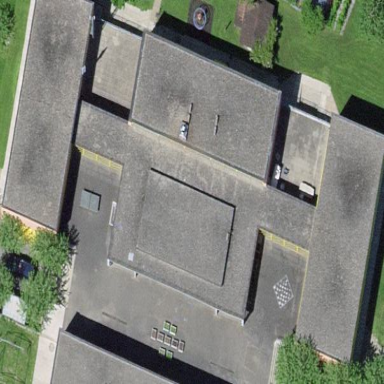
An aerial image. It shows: School building.